Question:
I want to define letters in a grid and then highlight it on selected and if it a valid word.
i can define the letters and show in a grid view.But how to highlight the word as in the figure on selection??
i am developing similar app.Please help.
i copied the image from Word Search App on Android Market.
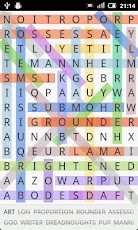
Answer: - - - -
But here you will ahve to take many things under consideration for element :
If the elements are selected in straight row or col, you can set the background of all grid elements directly. BUT if it is selected diagonally, then you will have to color accrdingly using Drawable. You can create a drawable programmatically of specified color and work out.
In XML, just give the gridLayout.
In activity in onCreate(), you can work out like this to add contents :
'''
grid = (GridLayout) findViewById(R.id.myGrid);
TextView tv = null;
ViewGroup tvLayParams = null;
for (row=0; row < totalRows; row++) {
for (cols = 0; cols < totalCols; col++) {
// Create View
tv = new TextView();
tv.setId("r" + row + "_c" + cols); // 1st row ids will be = r0_c0, r0_c1, r0_c2, r0_c3, etc
// Set properties like backgound color, etc of button
tvLayParams = (ViewGroup.LayoutParams) tv.getLayoutParams();
// SET LayoutParams for Button
tv.setLayoutParams(btnLayParams);
tv.setOnClickListener(this);
tv.setOnTouchListener(this);
grid.addView(tv);
}
}
@Override
public void onClick(View v) {
TextView tv = (TextView)v;
String id = tv.getId(); // From this you can get the Row & col of the item selected
int row = ; // For row, get digit(s) betweeen "r" and "_".
int col = Integer.parseInt(id.indexOf("c")+1); // For cols, get digit(s) from "c"
// Draw Borders/shade
//tv.setDrawable(...); // Generate drawable based on you need to draw dotted border or background and diagonally or straight.
// Figure out if the word is created
// If so, make another shade, else let it remain as currently selected & trying to make word
// Add your logic
}
'''
This will give you a startup on your problem. Start and try out.
You can also add all the components in XML instead of adding it via code. But that will make your XML very long and messy too.
If you get stuck up, feel free. For improvements, you cna create a method to create the button view and just call teh method in inner for loop. But go for this once you are succeded in generating what you want.
But don't forget to start and try out first.